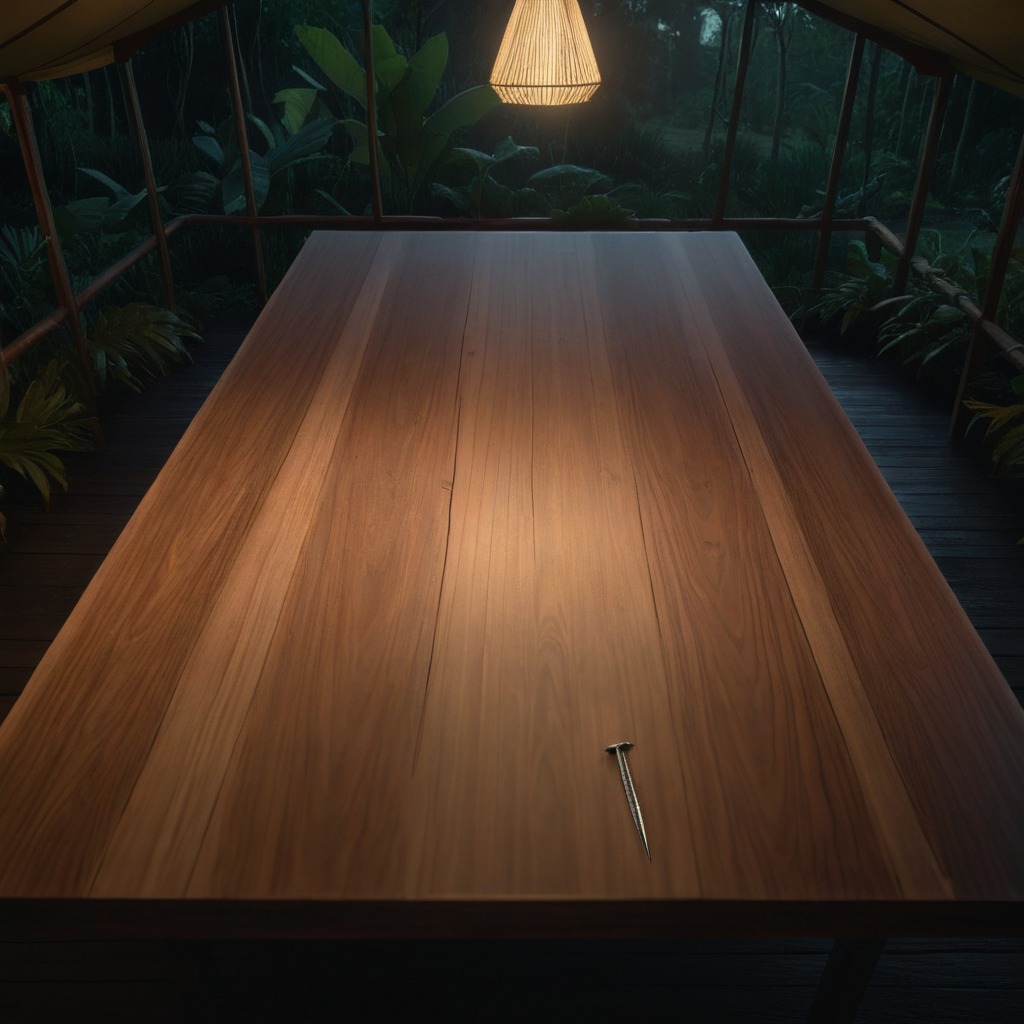
An iron nail is lying on the wooden table inside a jungle field workshop tent at night.